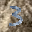
Label: 3